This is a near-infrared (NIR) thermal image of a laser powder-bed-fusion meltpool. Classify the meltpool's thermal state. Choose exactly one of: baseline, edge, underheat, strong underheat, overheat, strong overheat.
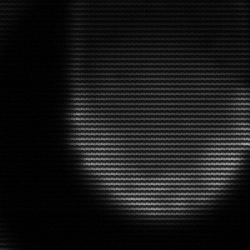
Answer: edge